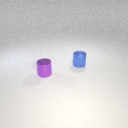
small purple metal cylinder to the left of small blue metal cylinder